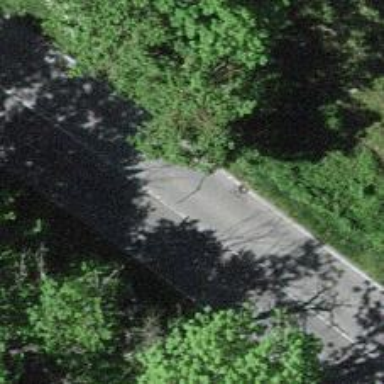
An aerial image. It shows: Primary highway.